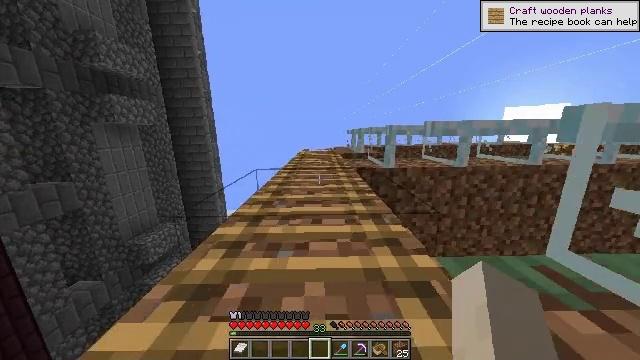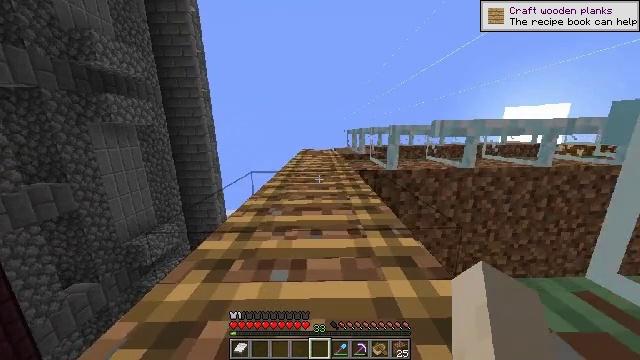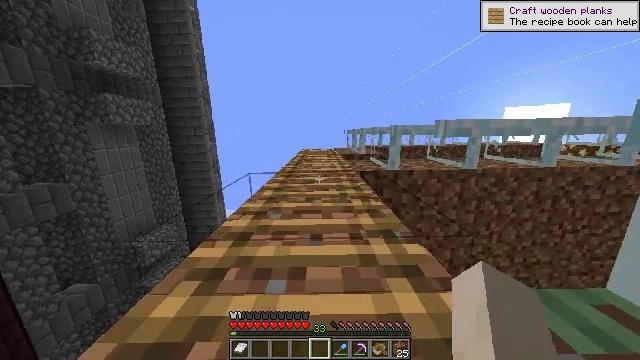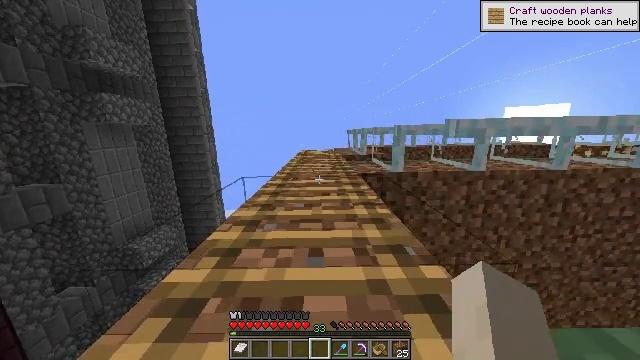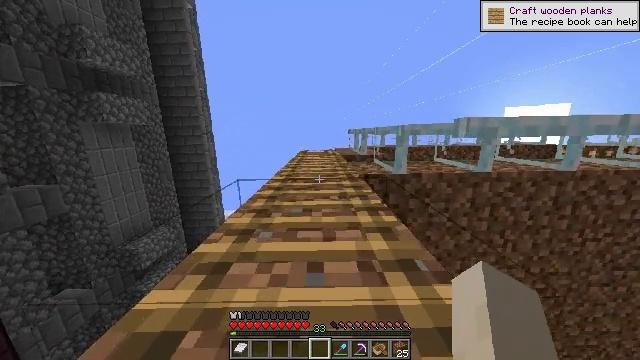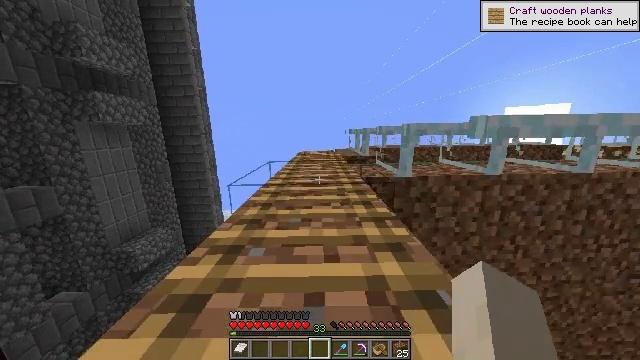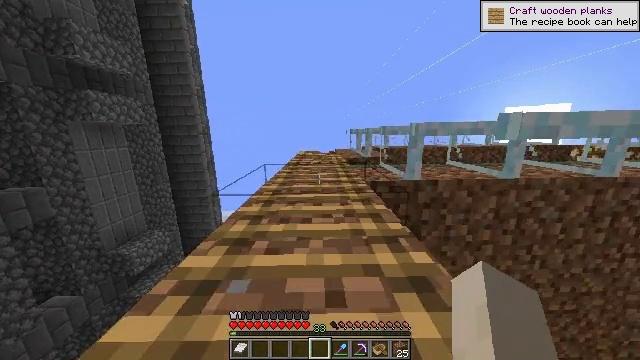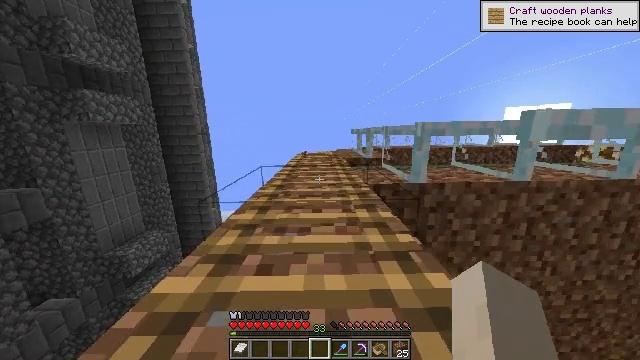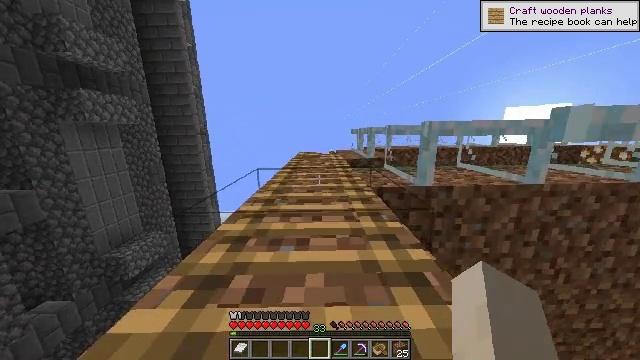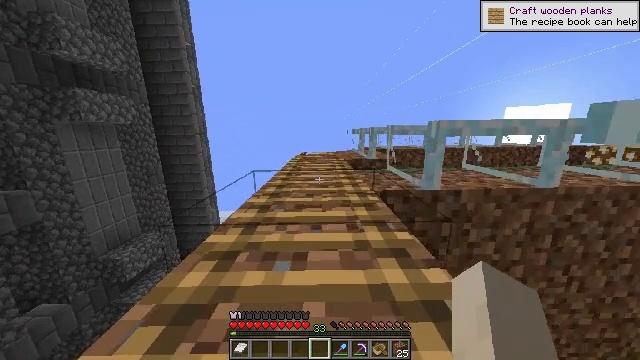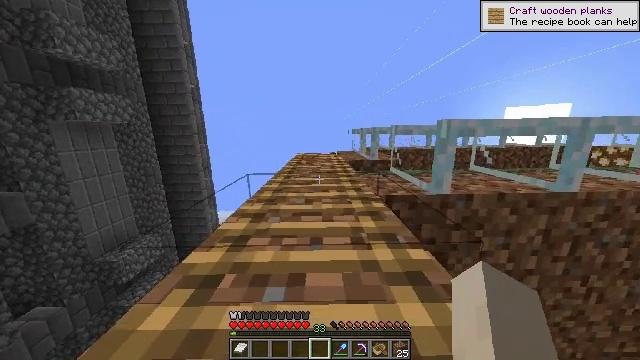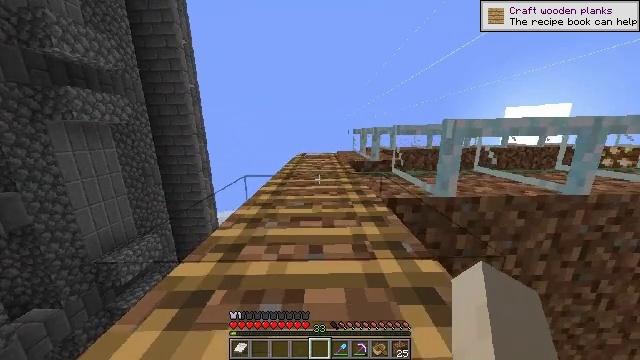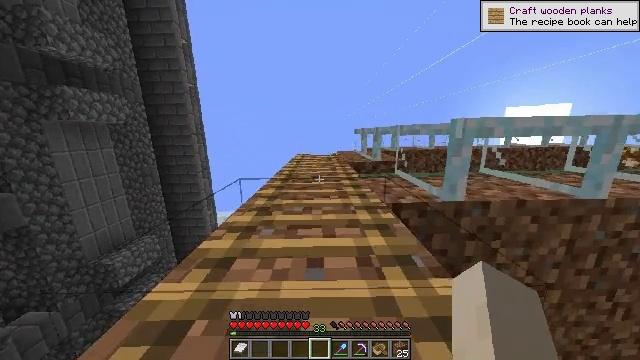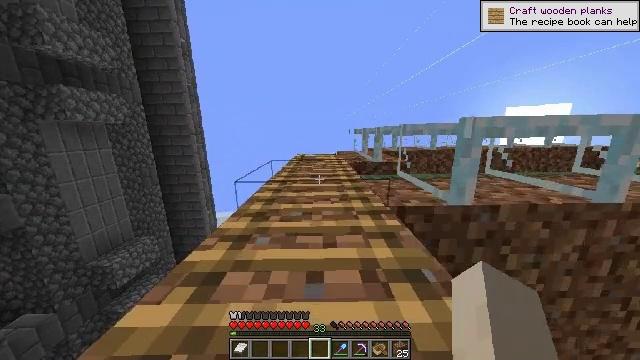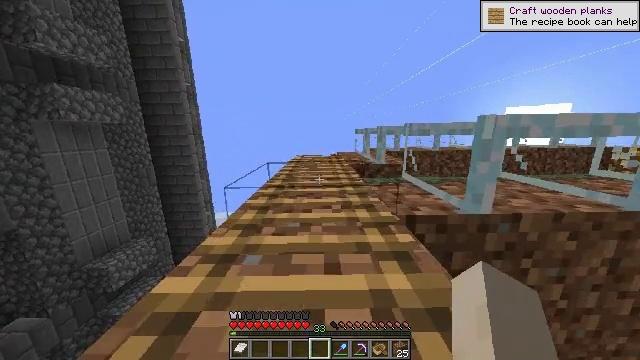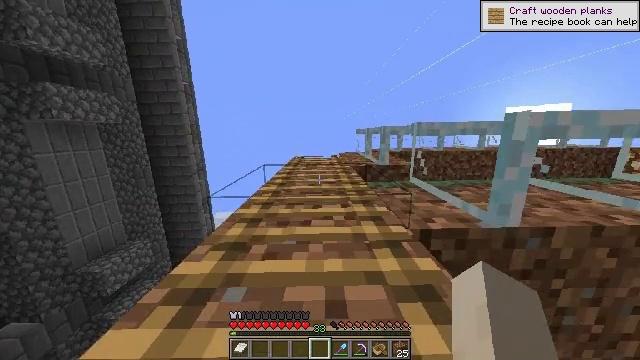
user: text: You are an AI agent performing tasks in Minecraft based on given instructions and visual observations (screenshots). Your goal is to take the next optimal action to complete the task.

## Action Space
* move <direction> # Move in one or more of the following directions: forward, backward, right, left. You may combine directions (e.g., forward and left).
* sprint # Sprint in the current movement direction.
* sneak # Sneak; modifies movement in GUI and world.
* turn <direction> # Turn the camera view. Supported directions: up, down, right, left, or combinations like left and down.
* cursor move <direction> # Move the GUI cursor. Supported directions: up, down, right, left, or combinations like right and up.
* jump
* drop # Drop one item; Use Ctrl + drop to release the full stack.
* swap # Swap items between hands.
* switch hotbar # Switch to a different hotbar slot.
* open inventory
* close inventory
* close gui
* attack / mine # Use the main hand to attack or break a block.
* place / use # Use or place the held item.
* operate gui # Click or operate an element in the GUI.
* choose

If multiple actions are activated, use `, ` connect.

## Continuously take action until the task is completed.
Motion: motion action
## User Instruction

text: Gather the ladder by attacking it.
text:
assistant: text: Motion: jump
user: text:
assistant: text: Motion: jump
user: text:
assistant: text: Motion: jump
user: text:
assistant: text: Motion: jump
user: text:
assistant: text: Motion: jump
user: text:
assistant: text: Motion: jump
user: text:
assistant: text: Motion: jump
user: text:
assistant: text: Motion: jump
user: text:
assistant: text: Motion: jump
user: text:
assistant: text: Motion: jump
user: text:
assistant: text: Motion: jump
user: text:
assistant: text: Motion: jump
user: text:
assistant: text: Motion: jump
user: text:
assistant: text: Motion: jump
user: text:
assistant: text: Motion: jump
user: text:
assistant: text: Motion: jump
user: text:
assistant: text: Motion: jump
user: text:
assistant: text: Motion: jump
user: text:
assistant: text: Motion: jump
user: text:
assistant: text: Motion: jump
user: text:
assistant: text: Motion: jump
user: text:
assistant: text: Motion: jump
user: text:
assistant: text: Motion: jump
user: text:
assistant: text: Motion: jump
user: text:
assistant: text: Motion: jump
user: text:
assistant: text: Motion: jump
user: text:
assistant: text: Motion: jump
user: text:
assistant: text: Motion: jump
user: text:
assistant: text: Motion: jump
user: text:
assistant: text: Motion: jump